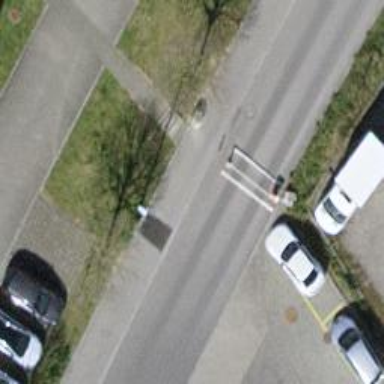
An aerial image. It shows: Lift gate barrier.